Question: I have problem in getting data from FORM tag.
'''
<div class="account-wall">
<img class="profile-img" src={% static "assets/images/umltopython.jpeg"%}"alt="">
<form class="form-signin" action="{% url "verification" %}" method="POST">
<input type="text" class="form-control" id="username" placeholder="Username" required autofocus>
<input type="password" class="form-control" id="password" placeholder="Password" required>
<button class="btn btn-lg btn-primary btn-block" type="submit">Sign in</button>
</form>
</div>
'''
'''
def verification(request):
username = request.POST['username']
#password = request.POST.get('password')
return HttpResponse(username)
'''
'''
url(r'^login/$',person.views.login,name="login",),
url(r'^verification/$',person.views.verification,name="verification",),
'''
the error is :
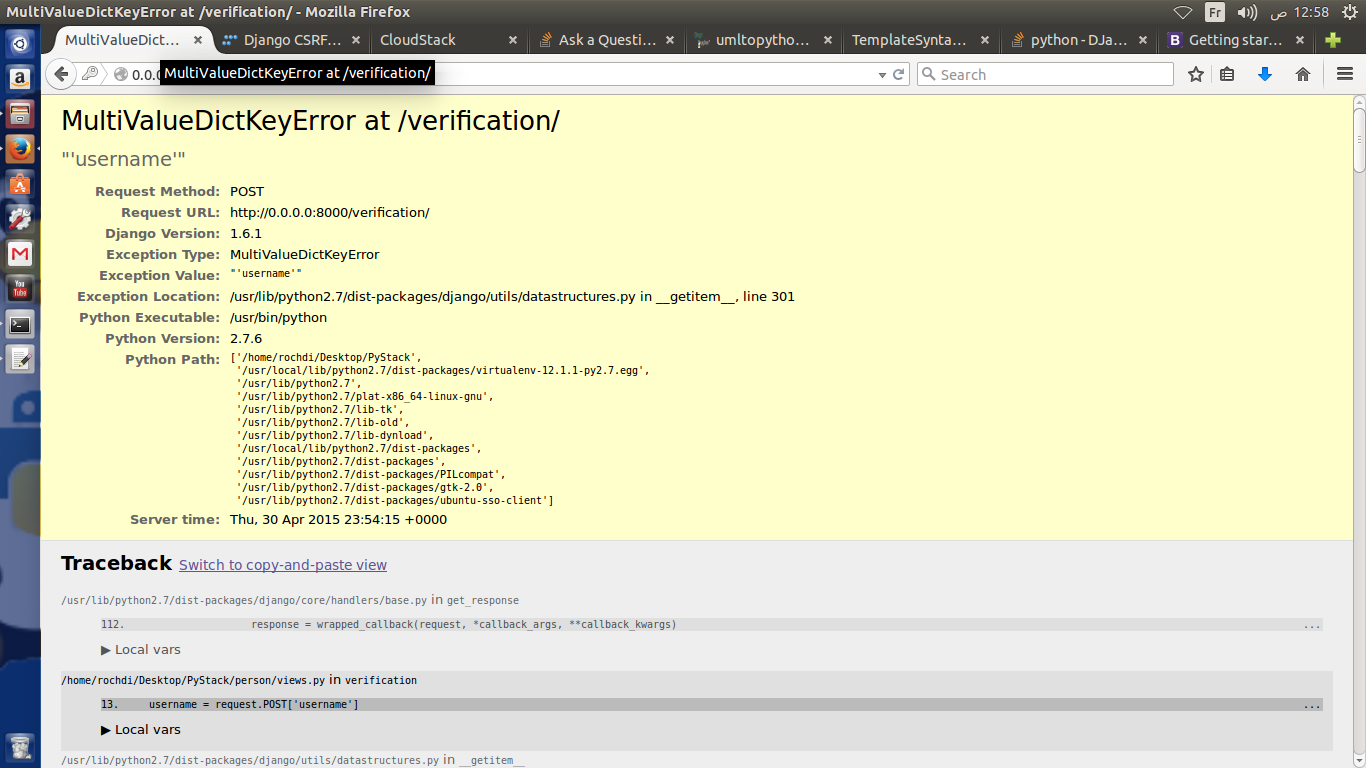
Answer: When a HTML form gets serialized, it is the 'name' attributes of the inputs that are used as keys for their values, not their ids.
For example, '<input id="an_input" name="foo" value="bar">' will be serialized to 'foo=bar' which Django will deserialize, <URL>, to a Python 'dict', here: '{'foo': 'var'}'.
All you need to do is:
'''
<form class="form-signin" action="{% url "verification" %}" method="POST">
<input type="text" class="form-control" id="username" name="username" placeholder="Username" required autofocus>
<input type="password" class="form-control" id="password" name="password" placeholder="Password" required>
<button class="btn btn-lg btn-primary btn-block" type="submit">Sign in</button>
</form>
'''